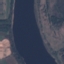
Land use / land cover class: River